Question: >
<URL>
I know there are functions for specific tags like option, checkbox etc.. but those are not the ones i am looking for.
I need reverse of this:
<URL>
When i trigger the event the selected text, image, area should be unselected.
Is there a function like unselect ?
Problem can be seen here:

So far i have tried those but not worked:
'''
jQuery('.es-nav-next, .es-nav-prev').click(function(){
// jQuery("btn btn-large btn-primary").focus();
// jQuery(this).stop(true, true).delay(600).hide().delay(600).fadeIn().blur();
jQuery("#falseselect").select();
document.selection.emtpy();
window.getSelection().empty();
jQuery(this).blur();
});
'''
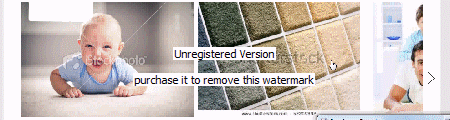
Answer: I don't know of a jQuery library that handles this, which means you'll have to worry about browser compatibilities yourself.
In most browsers, you should be able to run
'''
window.getSelection().empty();
'''
In problematic browsers, you might have to make that
'''
document.selection.emtpy();
'''